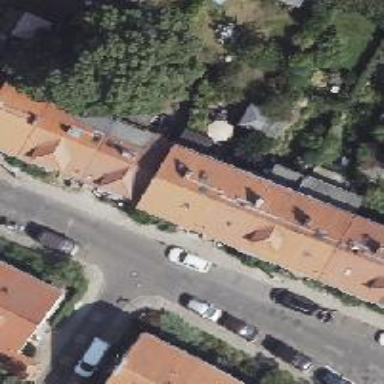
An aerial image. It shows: Terrace building with hipped roof shape.